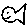
Label: fish